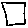
Label: square